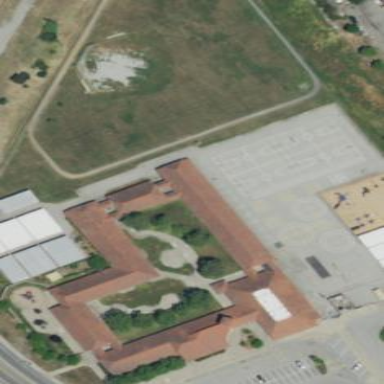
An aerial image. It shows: School.